Interaction volume radius: 10 \u00c5
Interaction volume height: 25 \u00c5
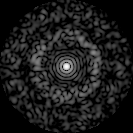
Disorder parameter: 0.8365